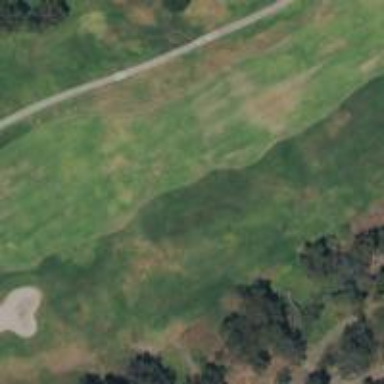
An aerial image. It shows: View of golf hole.